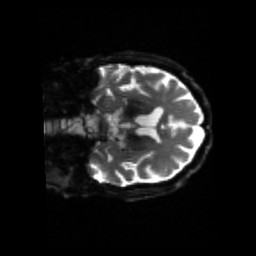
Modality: sbref
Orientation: coronal
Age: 73
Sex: male
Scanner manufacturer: siemens
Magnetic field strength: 3 T
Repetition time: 4.71 s
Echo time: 0.0906 s